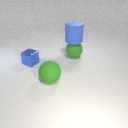
small blue metal cube to the left of large green rubber sphere